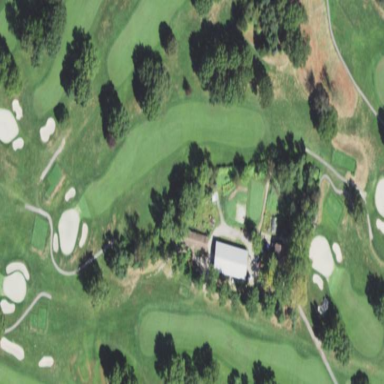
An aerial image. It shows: Golf fairway surrounded by grass.